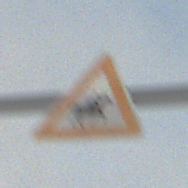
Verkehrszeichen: ReiterLinks
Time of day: MorningAfternoon
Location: Outdoor (Nature)
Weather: Overcast
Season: Winter
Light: Natural